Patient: sex F, age 57
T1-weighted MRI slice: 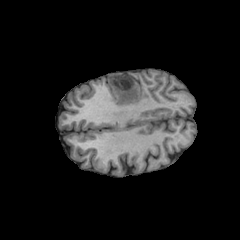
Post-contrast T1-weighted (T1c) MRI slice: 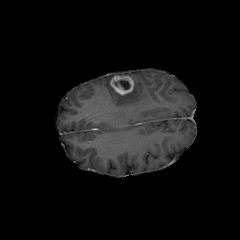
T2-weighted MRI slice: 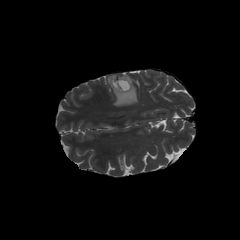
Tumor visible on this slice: yes
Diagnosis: Glioblastoma, IDH-wildtype
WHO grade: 4